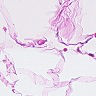
Metastatic tissue present: no